Field crop: tomato
Growth stage: 1
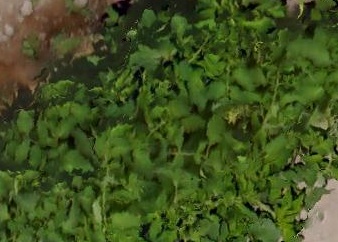
Species: tomato